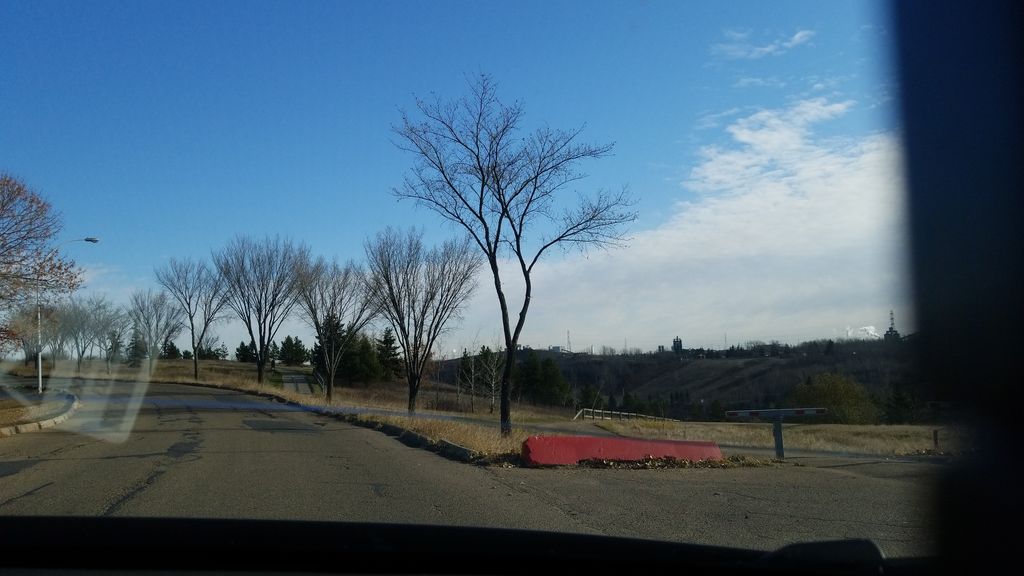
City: edmonton